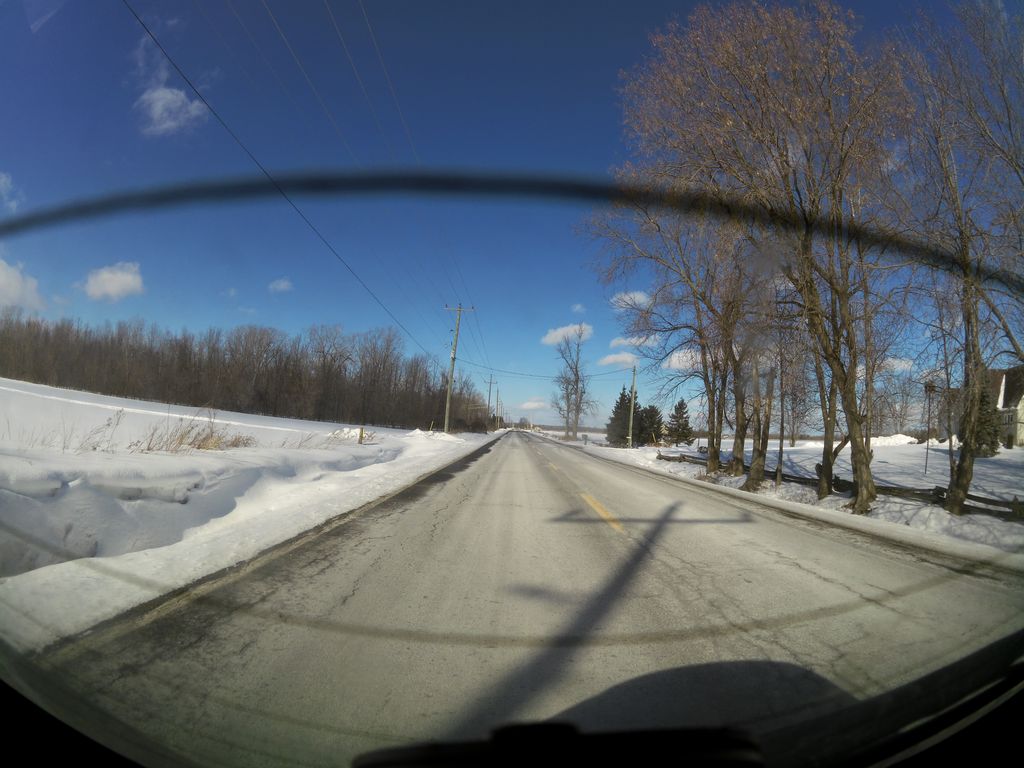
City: ottawa-gatineau